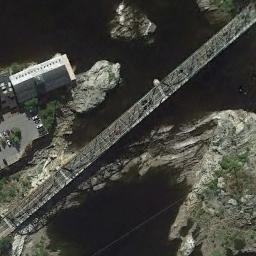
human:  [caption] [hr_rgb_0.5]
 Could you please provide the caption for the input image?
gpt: A bridge built on a dark blue river and a white building on one side of the river .

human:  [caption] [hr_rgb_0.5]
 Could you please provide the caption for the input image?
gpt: There is a bridge over the river next to the open place .

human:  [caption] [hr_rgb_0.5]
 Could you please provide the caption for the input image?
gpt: Several boats stopped on one side of the river .

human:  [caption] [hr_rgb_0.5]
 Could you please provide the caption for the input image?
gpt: A bridge connects the land on both sides of the deep blue river  There are white supports on the bridge  There are several sandbanks in the middle of the river .

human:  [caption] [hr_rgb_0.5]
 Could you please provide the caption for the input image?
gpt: There are many cars on the bridge .